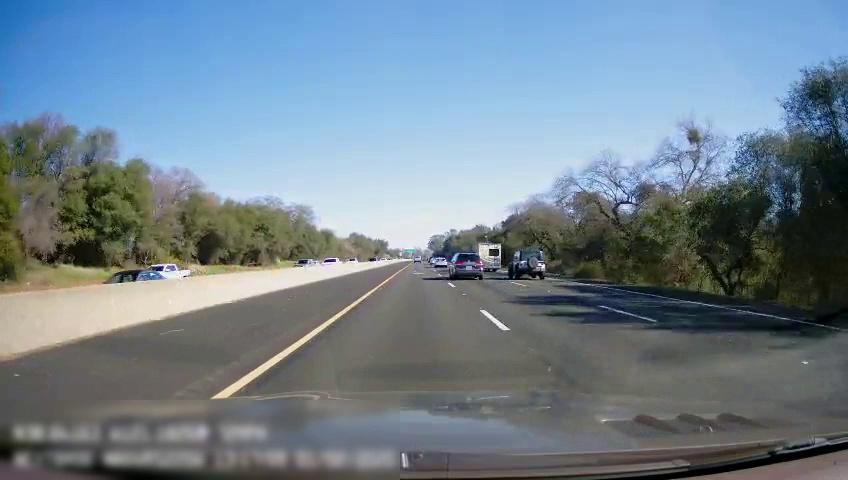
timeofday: Day
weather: Sunny
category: Drivable Space
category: Vehicles | Car
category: Vehicles | Truck
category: Vehicles | Truck
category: Vehicles | Truck
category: Vehicles | Car
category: Vehicles | SUV
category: Vehicles | SUV
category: Vehicles | SUV
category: Vehicles | SUV
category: Vehicles | Van
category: Vehicles | Car
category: Lanes | Current Lane
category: Lanes | Current Lane
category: Lanes | Alternate Lane
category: Lanes | Alternate Lane